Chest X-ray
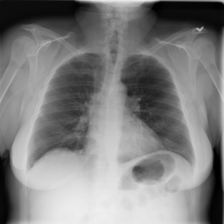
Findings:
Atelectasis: negative
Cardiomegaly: negative
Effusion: negative
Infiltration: negative
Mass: negative
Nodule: negative
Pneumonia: negative
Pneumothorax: negative
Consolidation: negative
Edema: negative
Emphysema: negative
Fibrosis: negative
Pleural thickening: negative
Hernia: negative